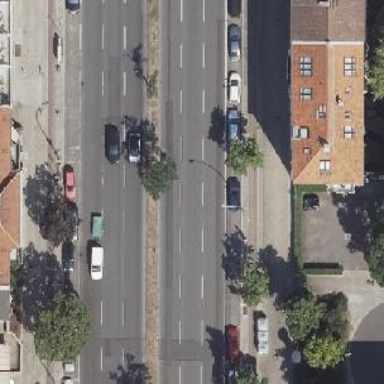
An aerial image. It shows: Secondary road with asphalt surface. It has cycle track on the right side and features dual carriageway. There is parking lane on the right side of the road.